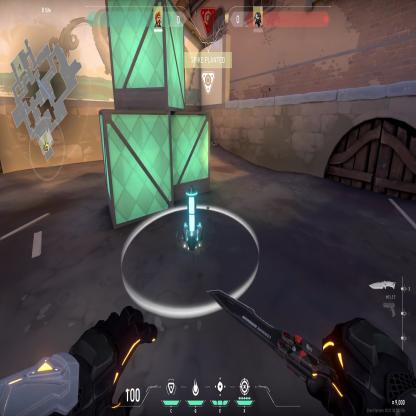
Label: planted spike